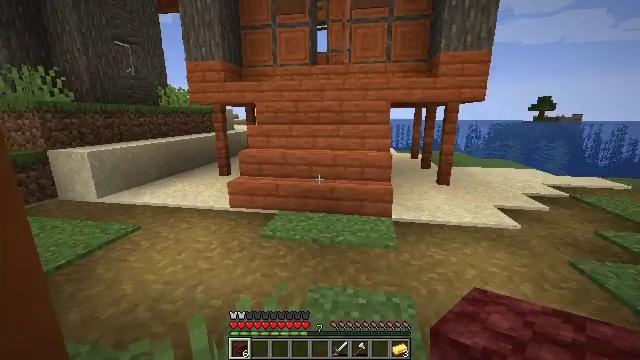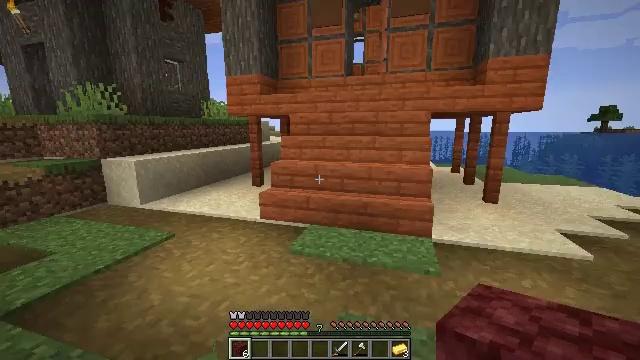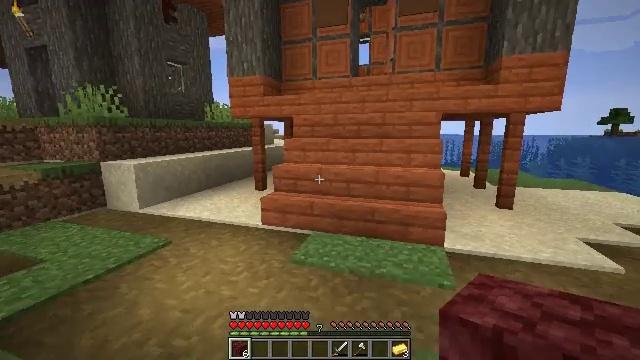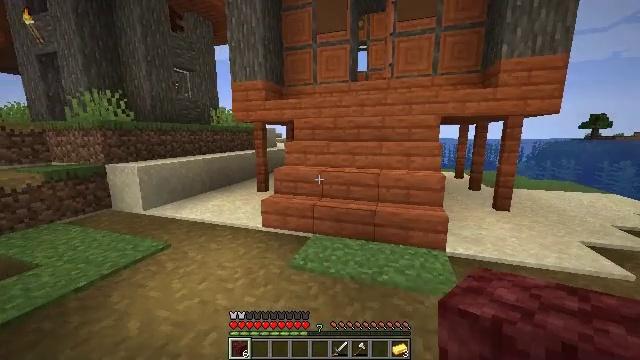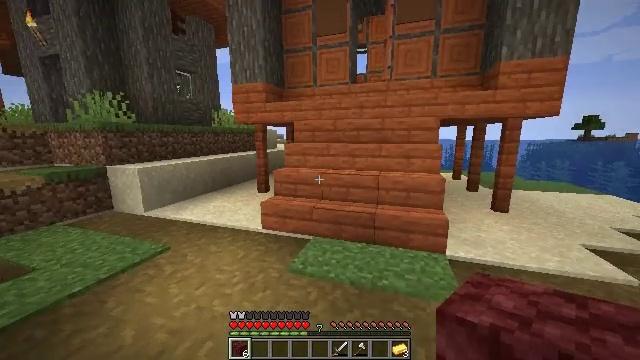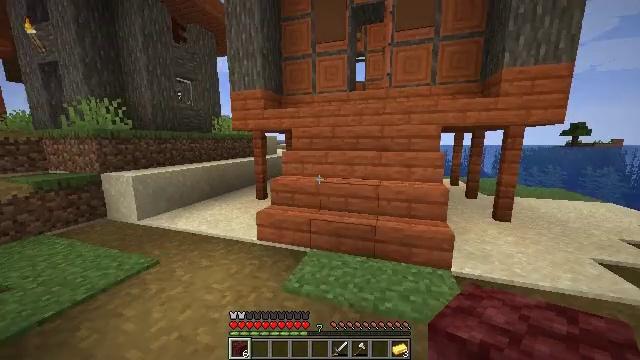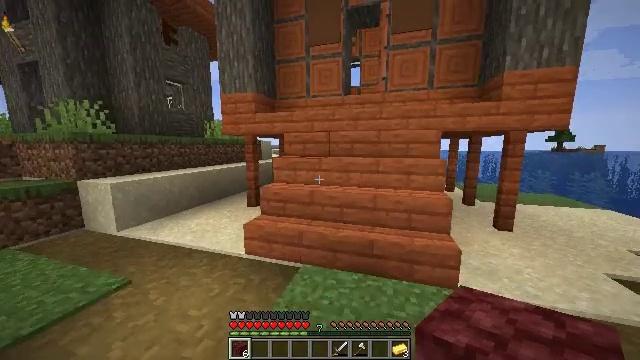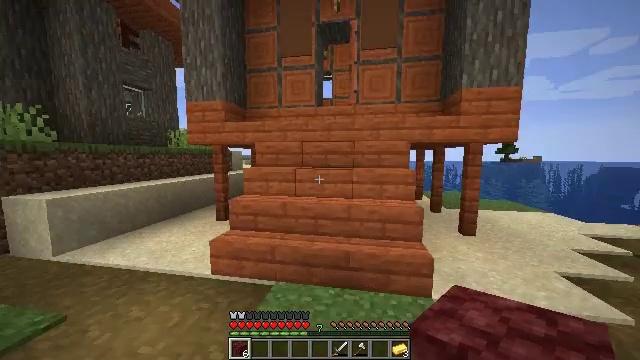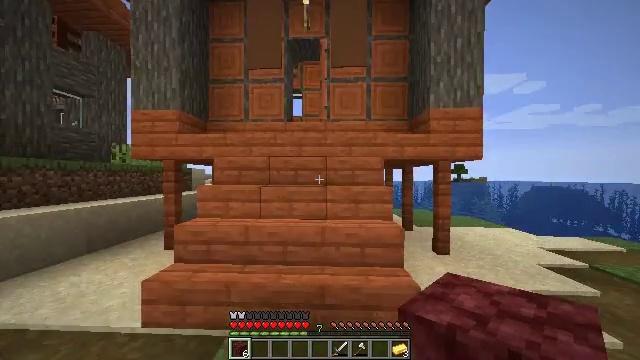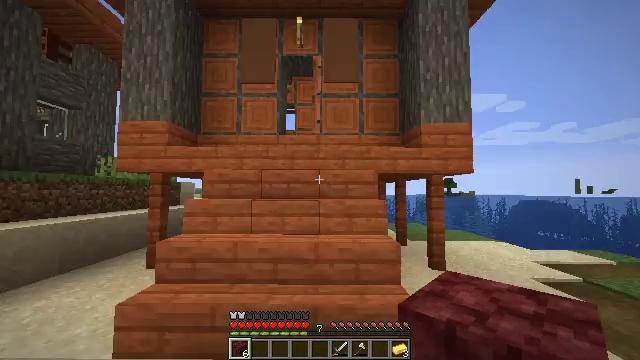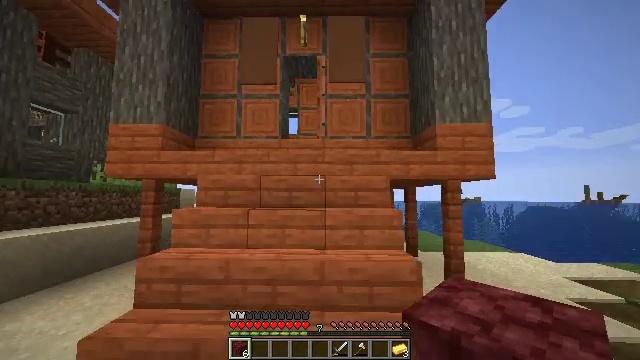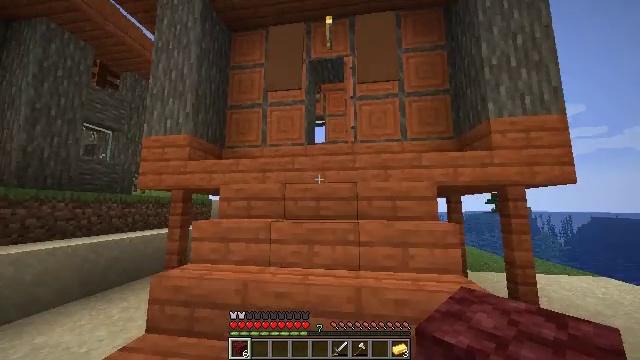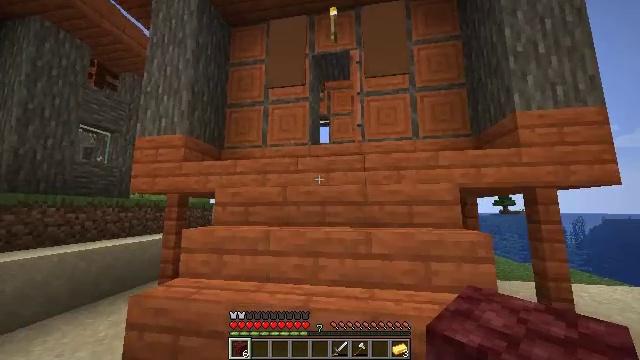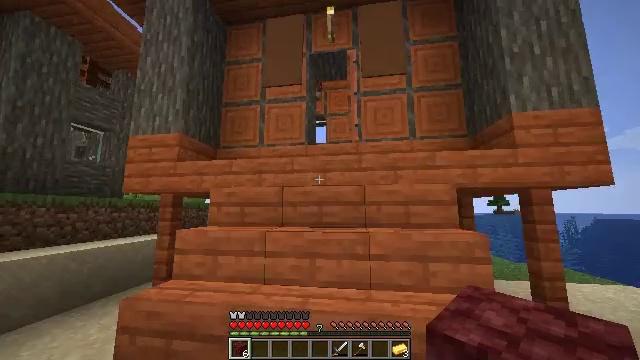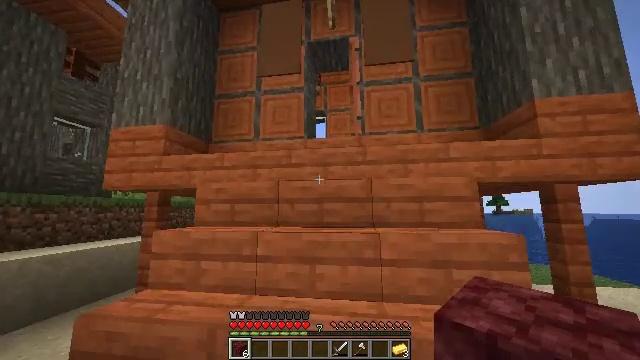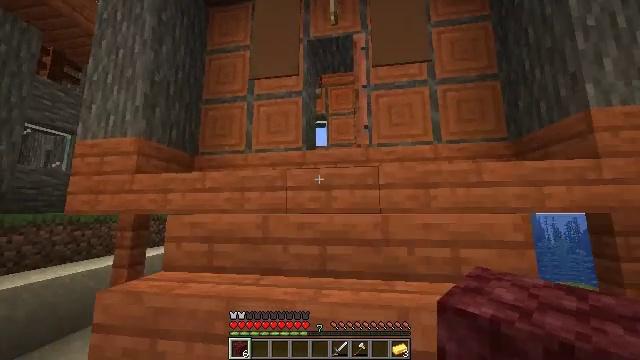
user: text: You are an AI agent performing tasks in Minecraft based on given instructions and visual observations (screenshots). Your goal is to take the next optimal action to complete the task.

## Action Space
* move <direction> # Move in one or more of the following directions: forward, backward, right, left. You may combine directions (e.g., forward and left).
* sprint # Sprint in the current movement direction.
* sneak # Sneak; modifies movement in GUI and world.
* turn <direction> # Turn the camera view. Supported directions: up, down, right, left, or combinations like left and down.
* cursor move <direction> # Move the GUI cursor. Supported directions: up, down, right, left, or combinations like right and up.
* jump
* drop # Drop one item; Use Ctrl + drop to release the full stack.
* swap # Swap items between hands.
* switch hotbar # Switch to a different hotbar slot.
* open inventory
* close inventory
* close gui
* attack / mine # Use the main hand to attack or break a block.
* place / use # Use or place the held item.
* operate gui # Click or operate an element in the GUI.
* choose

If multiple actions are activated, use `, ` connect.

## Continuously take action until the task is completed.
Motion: motion action
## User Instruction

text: Combine sticks and cobblestone to craft a stone shovel.
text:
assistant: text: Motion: move forward, turn left and up
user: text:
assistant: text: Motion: move forward, sprint, turn left
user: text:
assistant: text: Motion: move forward, sprint
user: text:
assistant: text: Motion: move forward, sprint
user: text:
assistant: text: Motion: move forward, sprint, turn up
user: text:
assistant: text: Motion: move forward, turn right and up
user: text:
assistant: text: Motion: move forward, turn right and up
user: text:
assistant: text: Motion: move forward, sprint, turn right and up
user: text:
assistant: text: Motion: move forward, sprint, turn right and up
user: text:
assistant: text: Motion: move forward, sprint, turn up
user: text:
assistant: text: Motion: move forward, sprint, turn left and up
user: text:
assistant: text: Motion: move forward, turn left
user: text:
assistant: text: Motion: move forward
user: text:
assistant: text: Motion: move forward
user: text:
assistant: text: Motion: move forward, sprint
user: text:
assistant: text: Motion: move forward, sprint, turn left
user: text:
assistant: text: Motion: move forward, sprint, turn left
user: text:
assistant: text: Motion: move forward, turn right
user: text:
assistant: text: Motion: move forward, turn right
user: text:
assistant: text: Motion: move forward, turn right
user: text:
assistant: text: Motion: move forward, sprint, turn right and down
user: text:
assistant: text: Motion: move forward, sprint, turn right and down
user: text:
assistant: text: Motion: move forward, sprint, turn right and down
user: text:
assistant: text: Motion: move forward, turn down
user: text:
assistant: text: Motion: move forward, turn down
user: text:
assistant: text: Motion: move forward, sprint, turn left and down
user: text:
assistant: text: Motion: move forward, sprint, turn left and down
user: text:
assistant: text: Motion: move forward, sprint, turn down
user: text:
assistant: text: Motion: move forward, sprint, turn down
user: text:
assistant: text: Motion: move forward, turn down